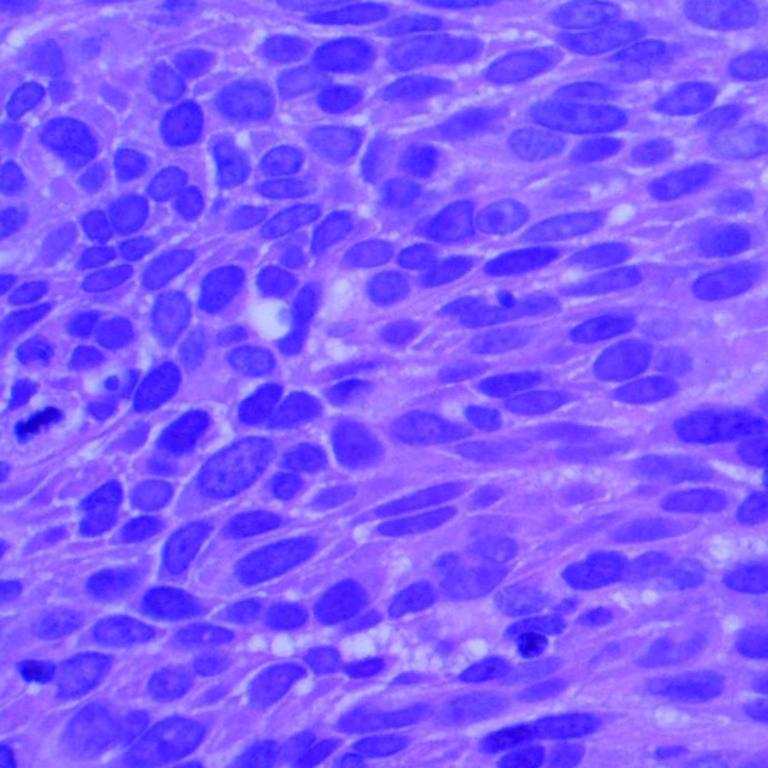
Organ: lung
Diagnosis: squamous carcinomas